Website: lowes
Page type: cart
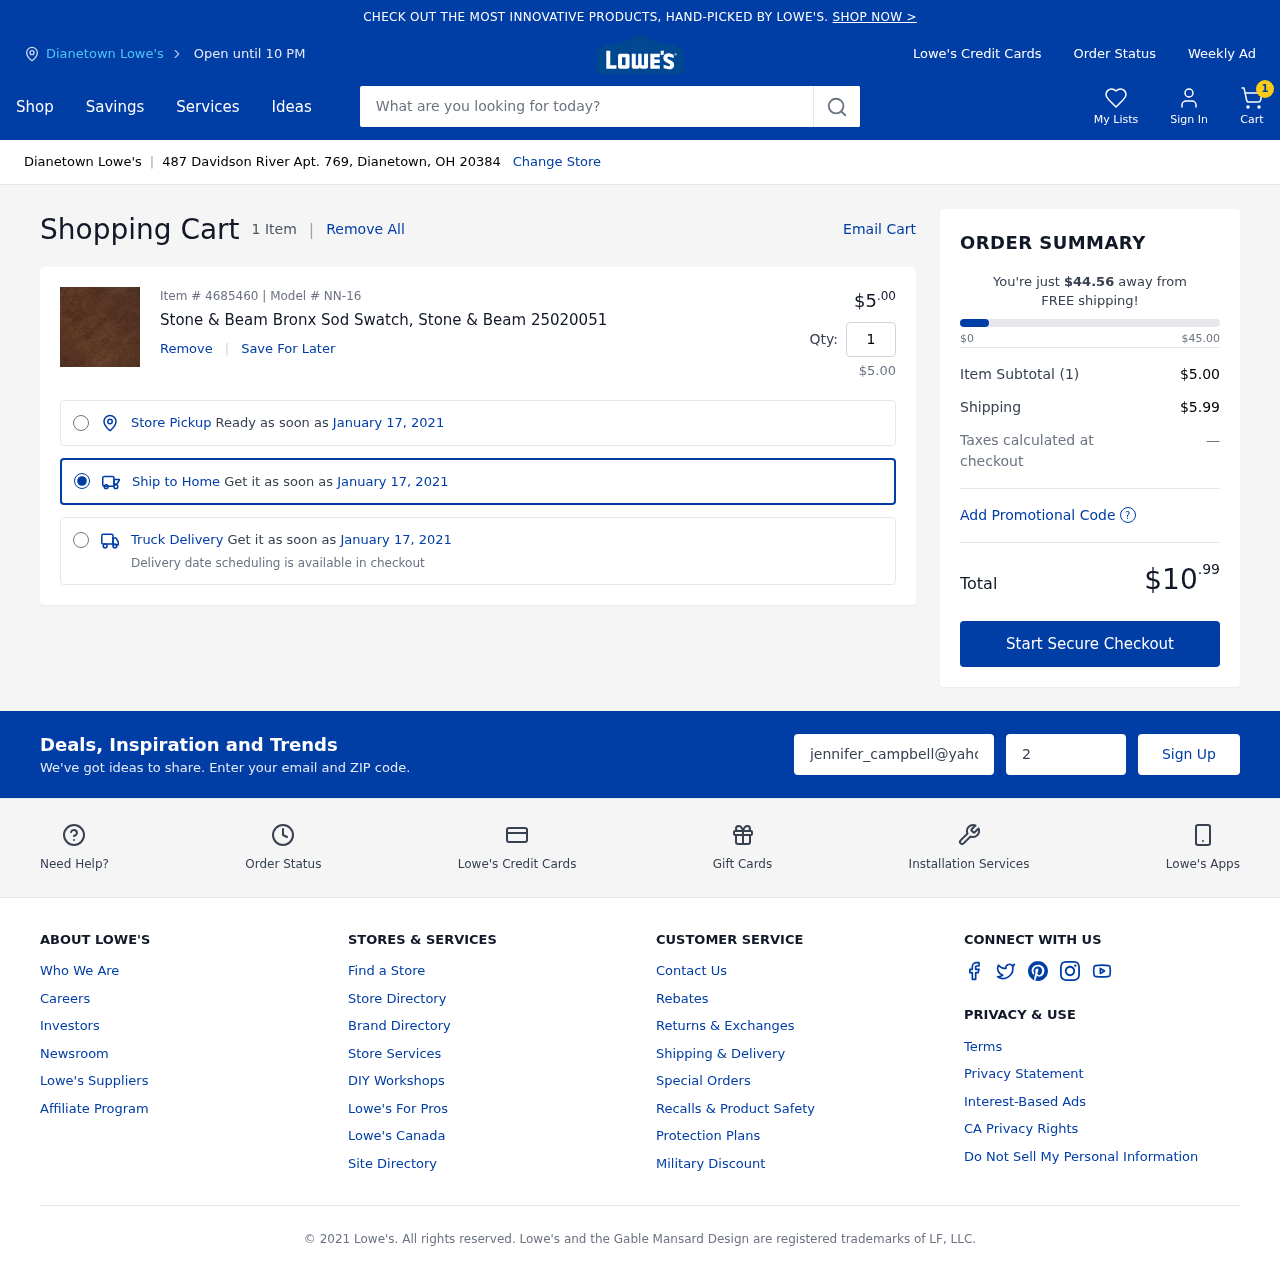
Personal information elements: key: PII_CITY
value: Dianetown Lowe's
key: PII_EMAIL
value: jennifer_campbell@yahoo.com
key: PII_POSTCODE
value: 20384
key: PII_STREET
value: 487 Davidson River Apt. 769
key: PII_CITY_STATE_ZIP
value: Dianetown, OH 20384
Product elements: key: PRODUCT1_NAME
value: Stone & Beam Bronx Sod Swatch, Stone & Beam 25020051
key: PRODUCT1_PRICE
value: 5
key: PRODUCT1_QUANTITY
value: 1
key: PRODUCT1_SUBTOTAL
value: $5.00
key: PRODUCT_ITEM_NUMBER
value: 4685460
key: PRODUCT_MODEL_NUMBER
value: NN-16
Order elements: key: ORDER_NUM_ITEMS
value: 1
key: ORDER_NUM_ITEMS
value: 1 Item
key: ORDER_DELIVERY_DATE
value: January 17, 2021
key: ORDER_SUBTOTAL
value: $5.00
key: ORDER_SHIPPING_COST
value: $5.99
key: ORDER_TOTAL
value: $10.99
Search elements: key: HEADER_SEARCH
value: What are you looking for today?